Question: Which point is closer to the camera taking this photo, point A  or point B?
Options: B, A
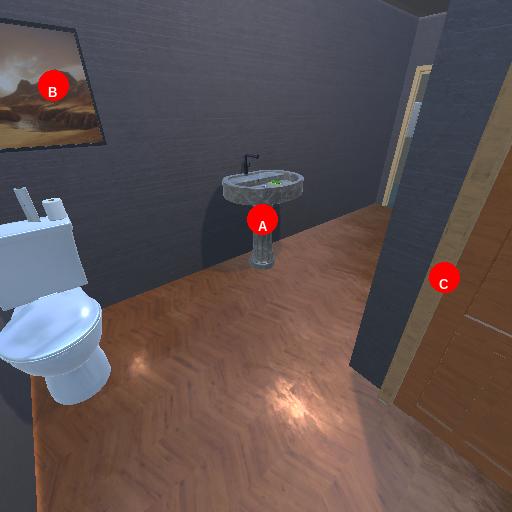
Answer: B